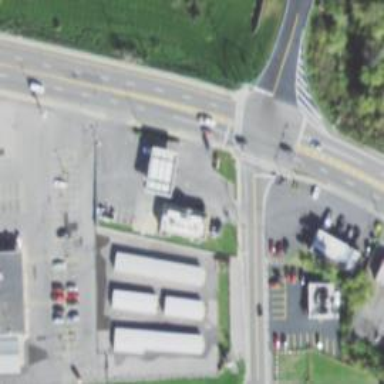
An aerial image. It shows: Convenience shop.